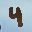
Label: 4